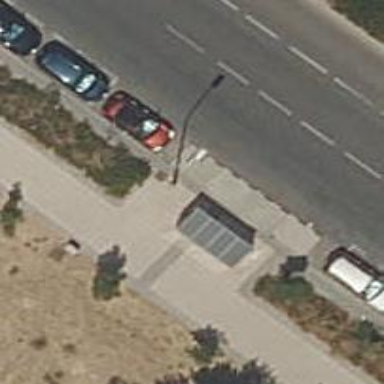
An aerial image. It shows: Bus stop with sheltered platform for public transport.